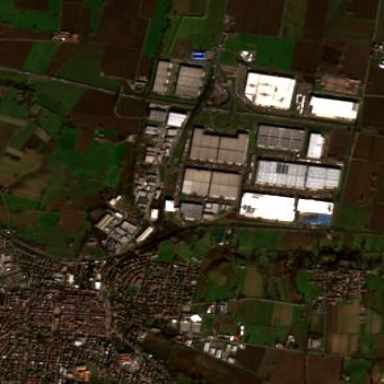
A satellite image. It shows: Industrial area focusing on logistics.